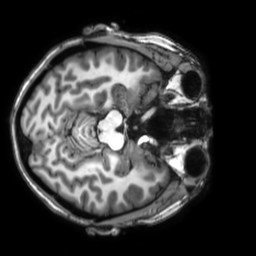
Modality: T1w
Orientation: axial